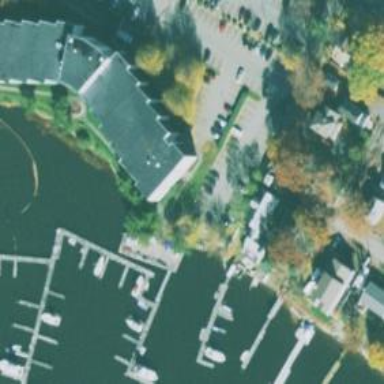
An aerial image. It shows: Dock by the waterway.